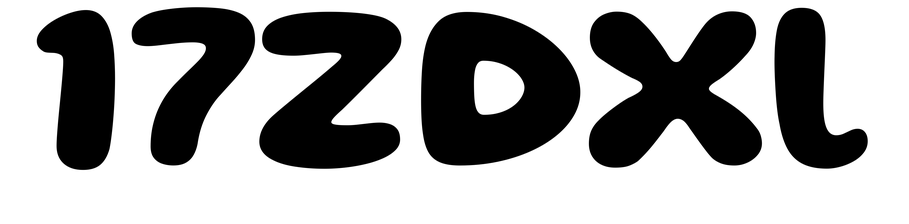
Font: Gluten_Bold